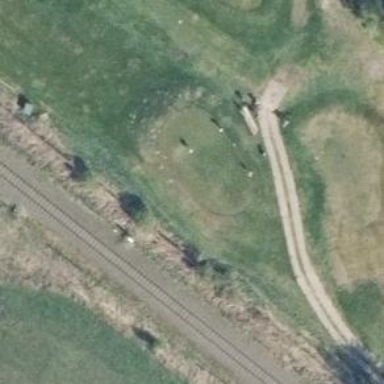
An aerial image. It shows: Golf tee.